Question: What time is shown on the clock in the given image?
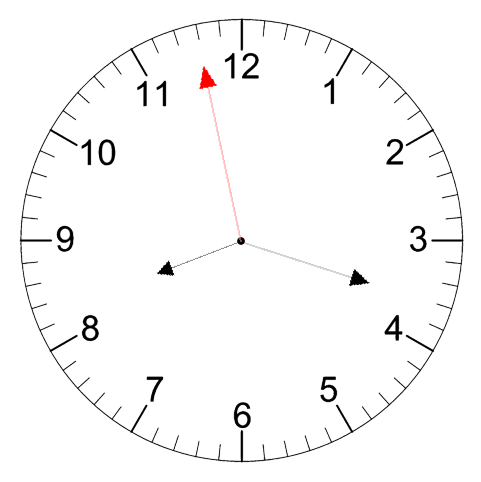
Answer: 08:17:58